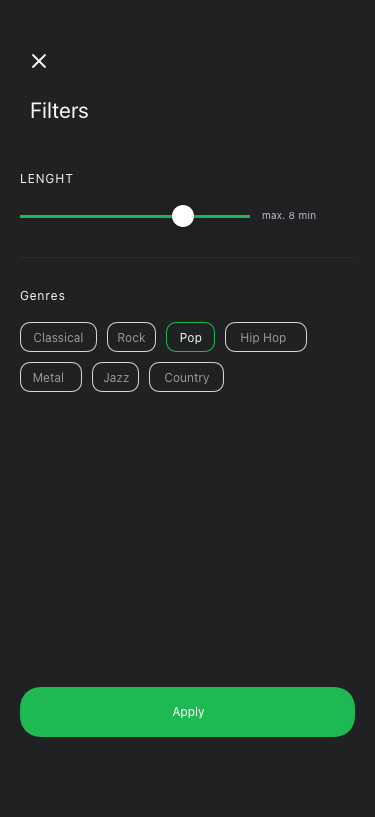
Text in this UI design:
Country
Jazz
Metal
Hip Hop
Pop
Rock
Classical
Genres
max. 8 min
LENGHT
Filters